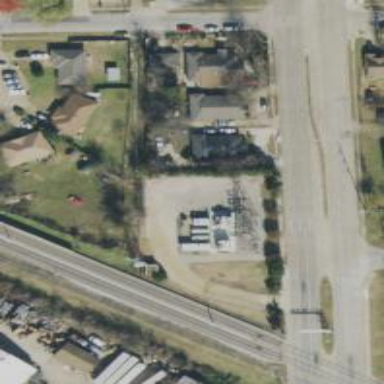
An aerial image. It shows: Outdoor distribution substation.